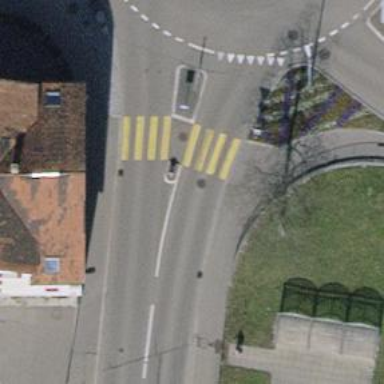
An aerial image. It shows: Marked zebra crossing with island.